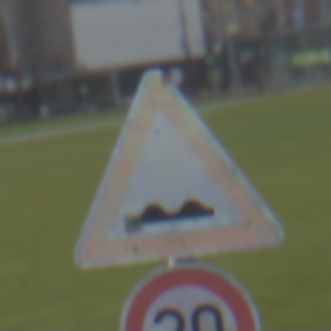
Verkehrszeichen: UnebeneFahrbahn
Zusatzzeichen unten: Geschwindigkeit30
Umgebung: Outdoor, Suburban
Tageszeit: MorningAfternoon
Wetter: PartlyCloudy
Licht: Natural
Jahreszeit: NotSpecified
Kontrast: MediumContrast